Question: For a simple project of mine, a release build in Visual Studio produces an assembly of size 18,944 bytes. But if I build the same solution from the command line with MSBuild, I get an assembly of size 28,672 bytes. That's a difference of 9,728 bytes.
I am invoking MSBuild with:
'''
msbuild /p:Configuration=Release /t:Rebuild MySolution.sln
'''
In ILDasm, I saw only minor differences in metadata. Dumping and comparing the tree view shows no differences. Dumping and comparing headers yielded a clue:
'''
Visual Studio Output MSBuild Output
// Size of init.data: 0x00000800 // Size of init.data: 0x00002000
// Size of headers: 0x00000200 // Size of headers: 0x00001000
// File alignment: 0x00000200 // File alignment: 0x00001000
'''
The difference in init data size is 0x1800, or 6,144 bytes. The difference in header size is 0xE00, or 3,584 bytes. The sum of these two differences is 9,728 bytes, which accounts for the discrepancy. The difference in file alignment is 3,584 bytes.
Further down I see:
'''
Visual Studio Output MSBuild Output
// File size : 18944 // File size : 28672
// PE header size : 512 (496 used) ( 2.70%) // PE header size : 4096 (496 used) (14.29%)
// Data : 2048 (10.81%) // Data : 8192 (28.57%)
'''
So obviously this all comes down to file alignments. But why do file alignments differ when building from the command line? In the advanced settings inside Visual Studio, I see that the file alignment is indeed set to 512:

This property is manifested in the project file in a 'PropertyGroup':
'''
<PropertyGroup Condition=" '$(Configuration)|$(Platform)' == 'Release|AnyCPU' ">
...
<FileAlignment>512</FileAlignment>
</PropertyGroup>
'''
But notice the combination of '$Configuration' and '$Platform'? On a hunch, I tried this from the command line:
'''
msbuild /p:Configuration=Release /p:Platform="Any CPU" /t:Rebuild MySolution.sln
'''
And then the output matched (in size) perfectly!
This is the only property group for a release configuration, so it is obviously being used by MSBuild regardless of whether the platform is specified. To prove this, I changed the 'OutputPath' in this property group and then built with MSBuild at the command line. Sure enough, it picked up the new output directory.
I tried changing the alignment of 512 to 1024 and then built at the command line. It used it!
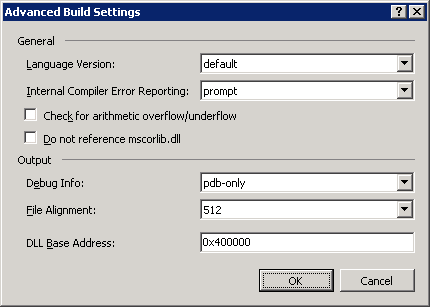
Answer: Looking through the history of my project file, I noticed that there was no 'FileAlignment' property until I explicitly set it in Visual Studio (which I did whilst concocting my question). The project file had been upgraded from VS2008 to VS2010 (and I think VS2005 to VS2008 before that) so I'm assuming something got broken along the way.
So, for now at least, I'm putting this down to a combination of broken upgrades and me confusing myself whilst writing the question. I still can't quite explain the behavior I was seeing (as per my post) but things seem to have righted themselves since the 'FileAlignment' was explicitly added.